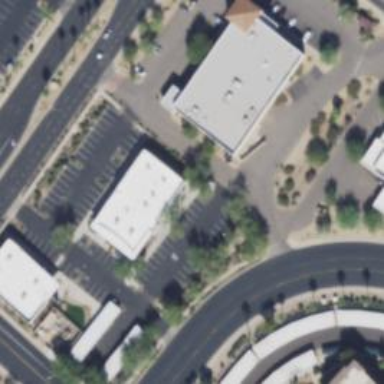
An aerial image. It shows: Retail area.